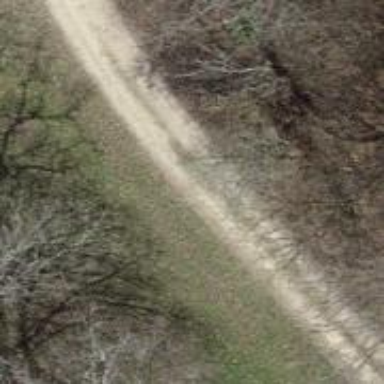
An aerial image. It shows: Gravel track with grade3 tracktype.